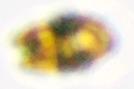
Label: Akashiwo